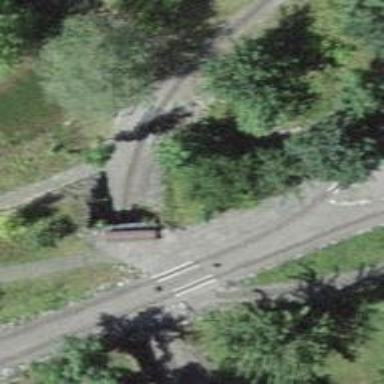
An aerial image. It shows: Miniature railway.